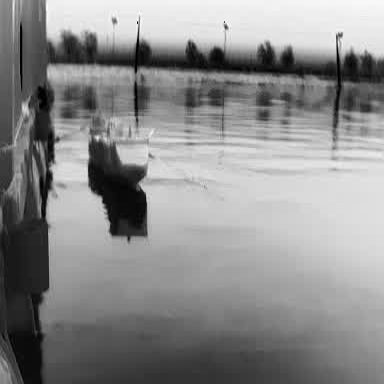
There is a container_ship in the infrared image.